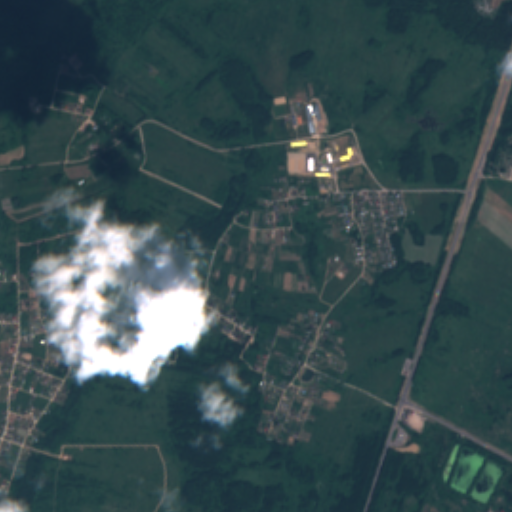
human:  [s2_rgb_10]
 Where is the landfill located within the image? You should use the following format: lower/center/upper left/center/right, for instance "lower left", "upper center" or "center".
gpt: The landfill is located in the upper right of the image.
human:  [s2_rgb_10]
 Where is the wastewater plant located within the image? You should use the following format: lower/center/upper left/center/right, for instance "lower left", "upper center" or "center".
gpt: The wastewater plant is located in the lower right of the image.
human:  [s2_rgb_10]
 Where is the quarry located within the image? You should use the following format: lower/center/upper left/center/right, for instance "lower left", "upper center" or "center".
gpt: There is no quarry in the image.